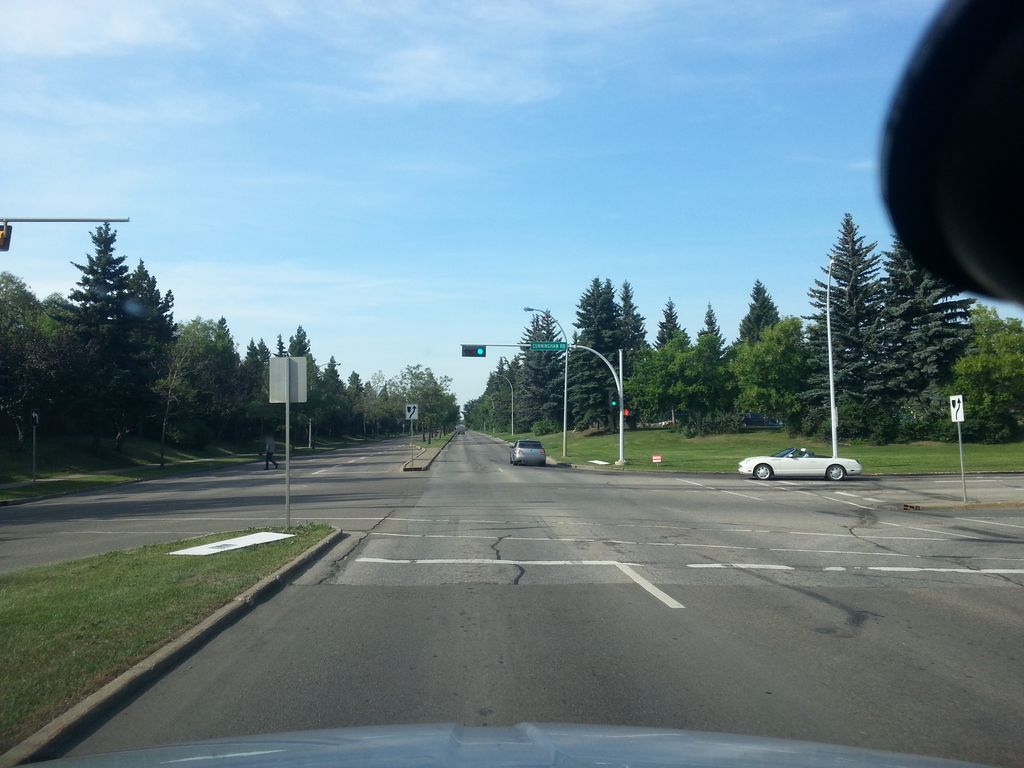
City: edmonton